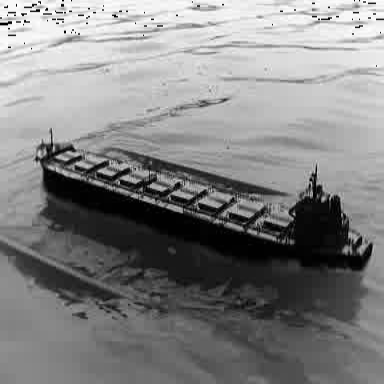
There is a liner in the infrared image.